Field crop: maize
Growth stage: 2
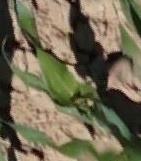
Species: maize